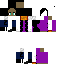
A female skeleton skin with dark skin, wearing brown helmet dressed in a purple robe top and black pants, featuring a closed mouth.